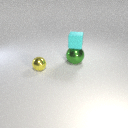
large green metal sphere below small cyan rubber cube